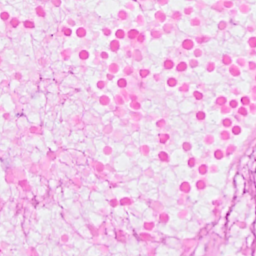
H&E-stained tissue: Breast